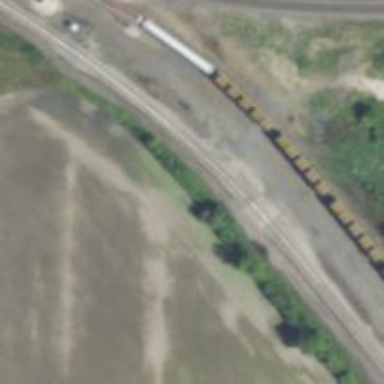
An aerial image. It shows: Railway yard used for servicing trains.